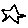
Label: star